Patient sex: M
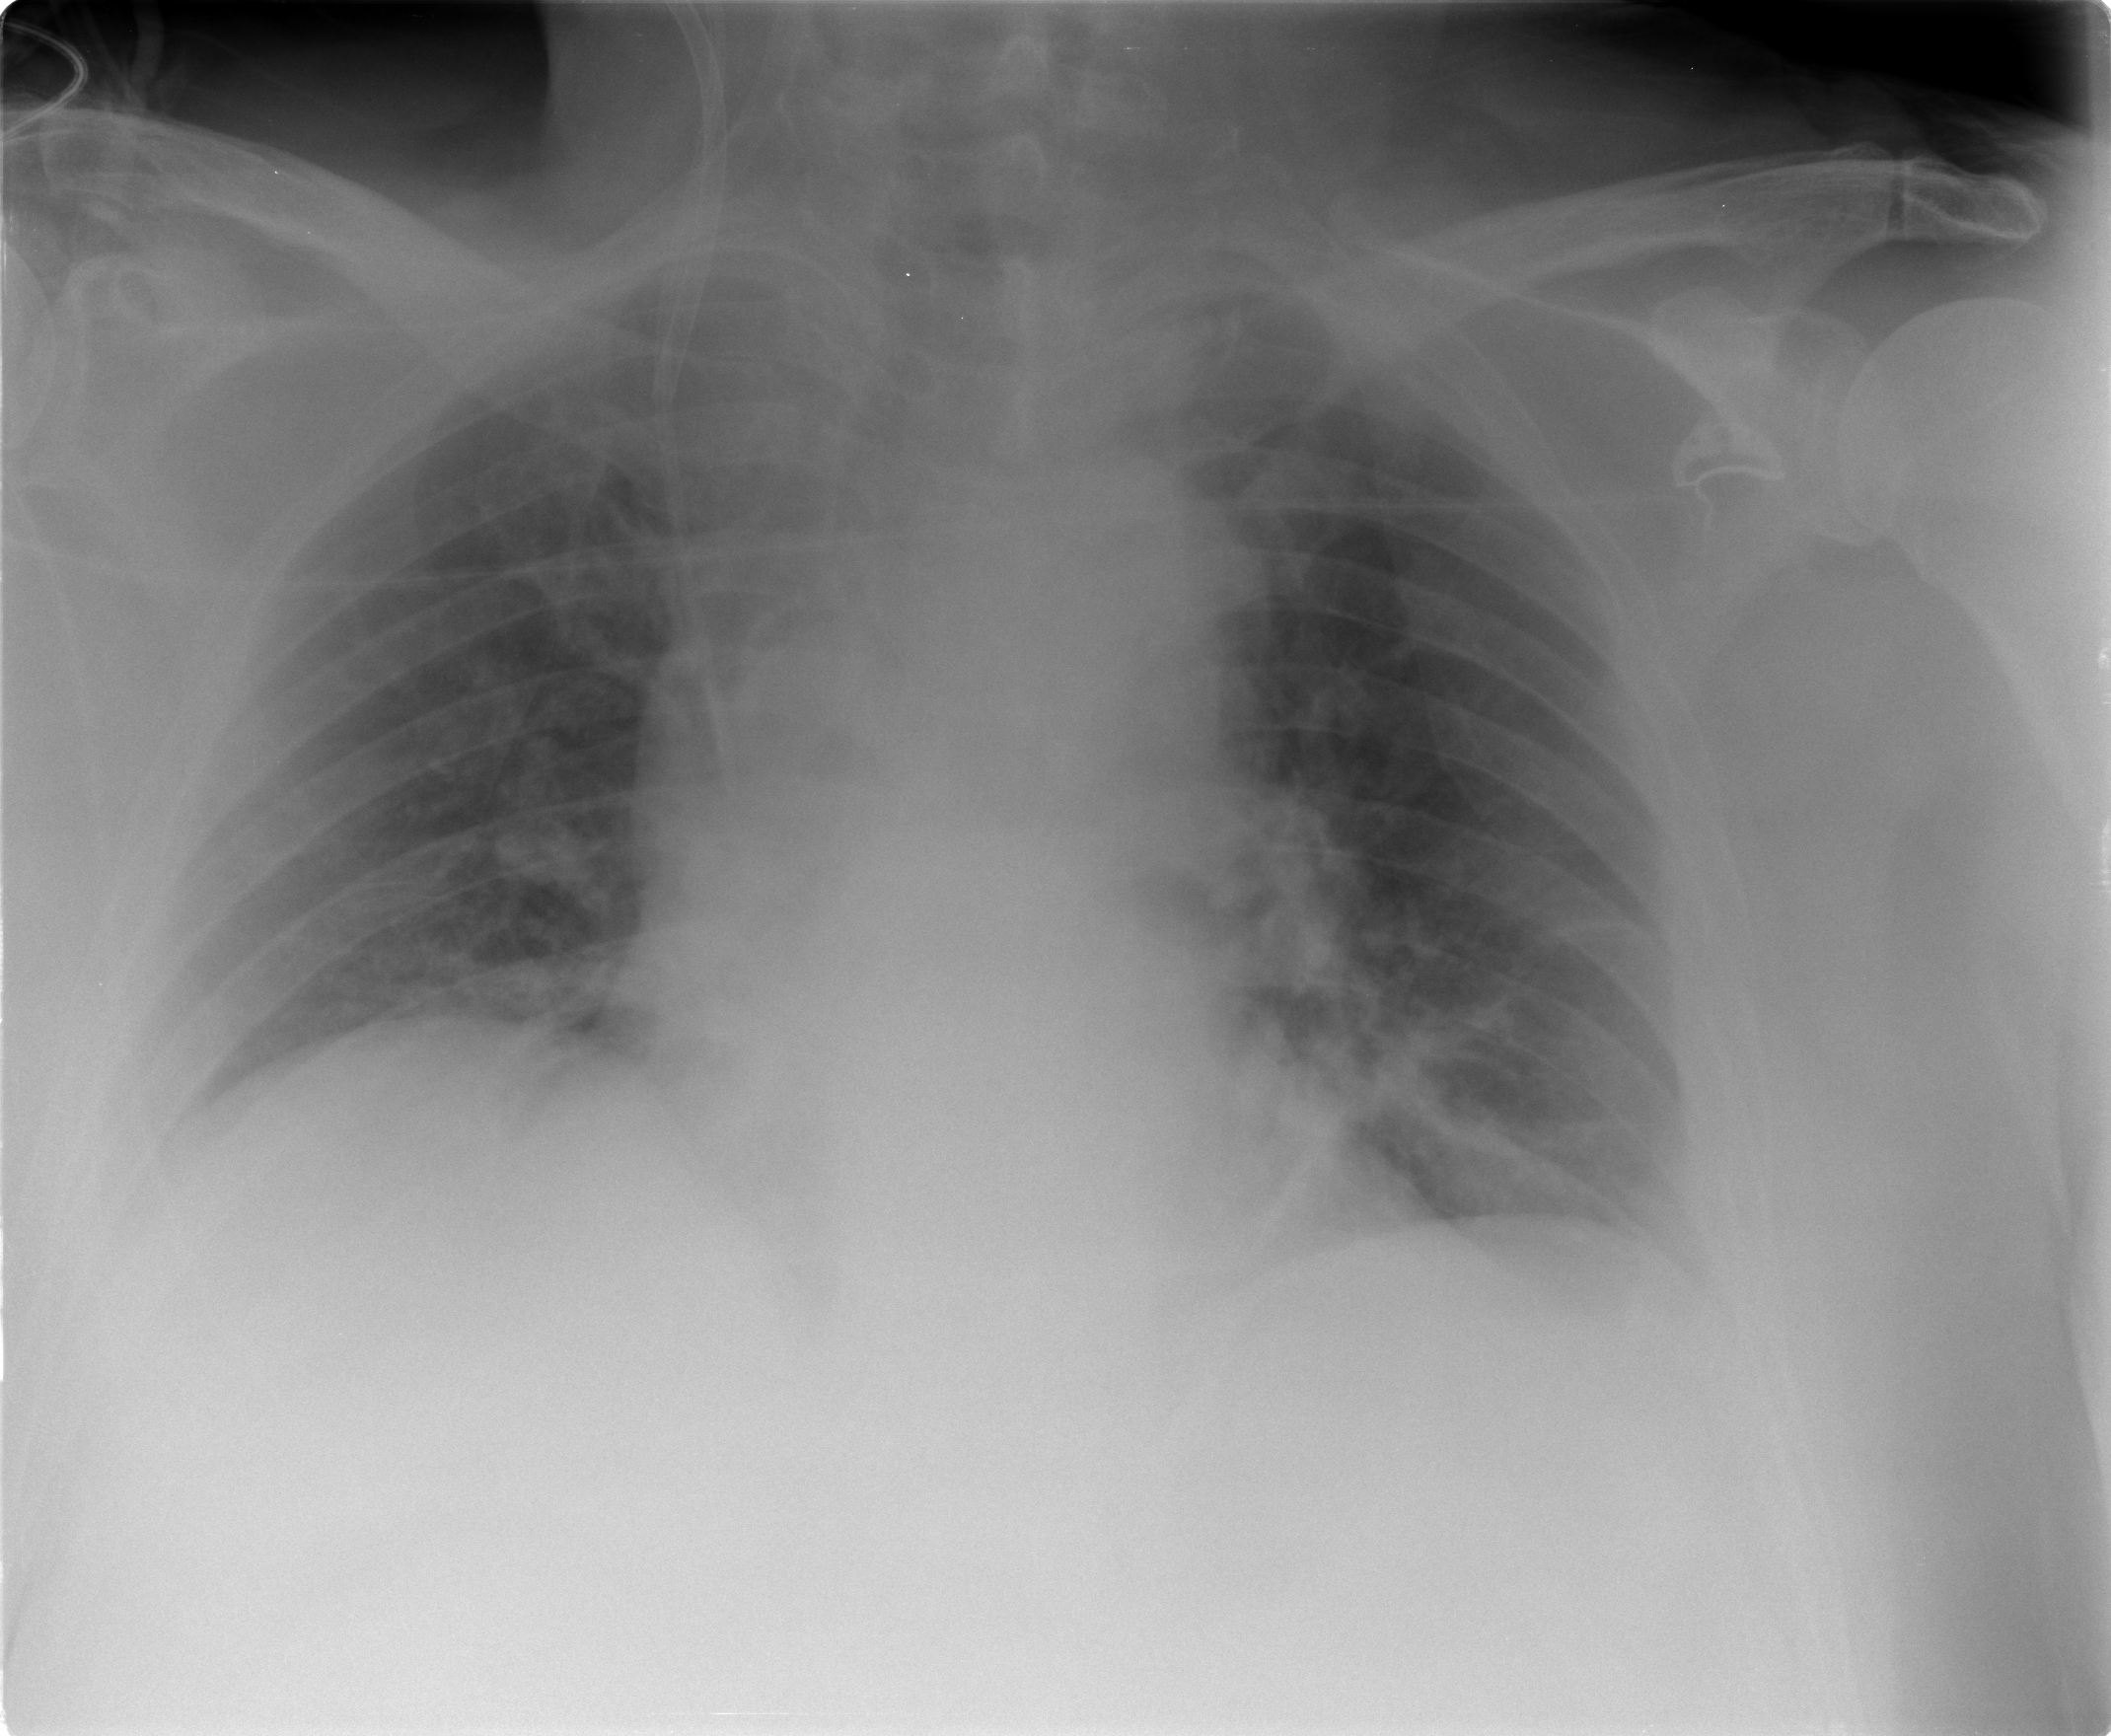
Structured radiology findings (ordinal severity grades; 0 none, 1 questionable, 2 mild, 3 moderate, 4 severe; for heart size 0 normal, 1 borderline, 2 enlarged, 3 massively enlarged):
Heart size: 0
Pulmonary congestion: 0
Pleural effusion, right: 0
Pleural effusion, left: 0
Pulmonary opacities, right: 0
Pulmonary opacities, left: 0
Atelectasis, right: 1
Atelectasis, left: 1